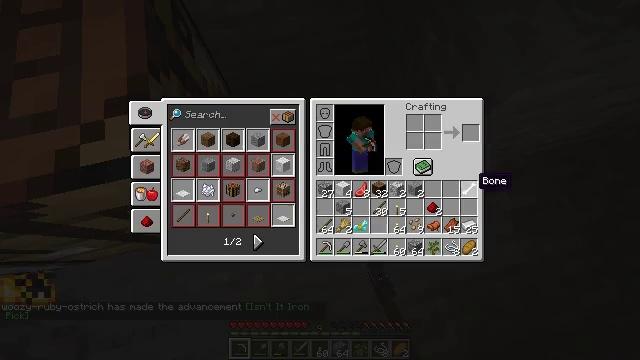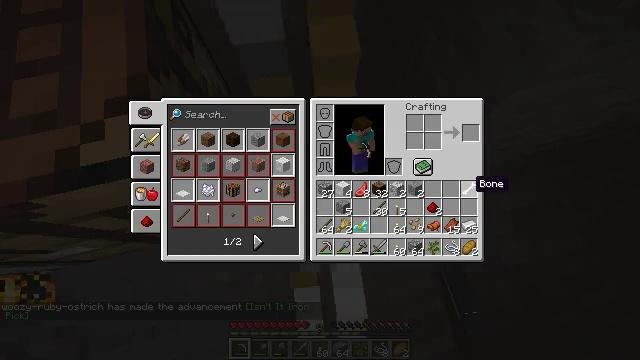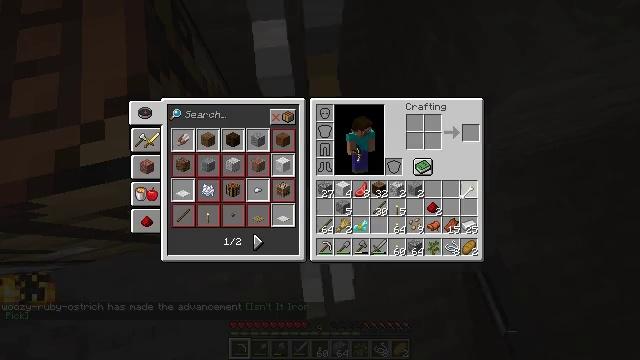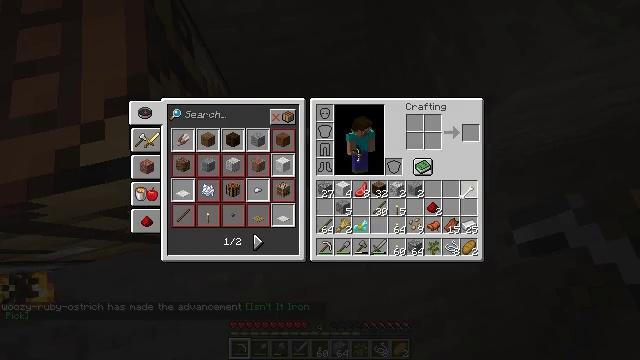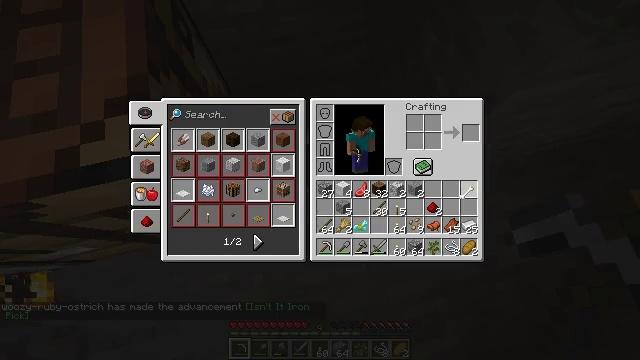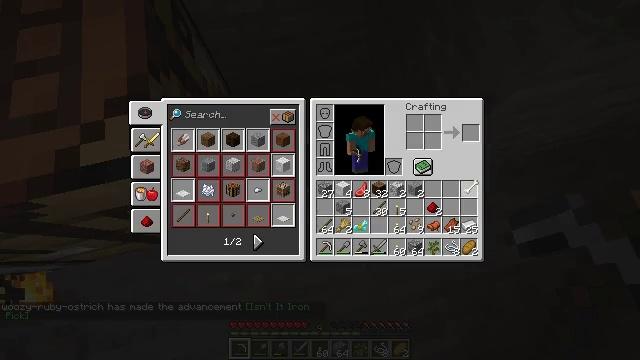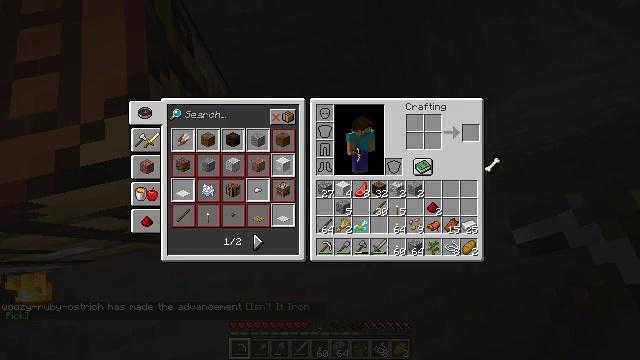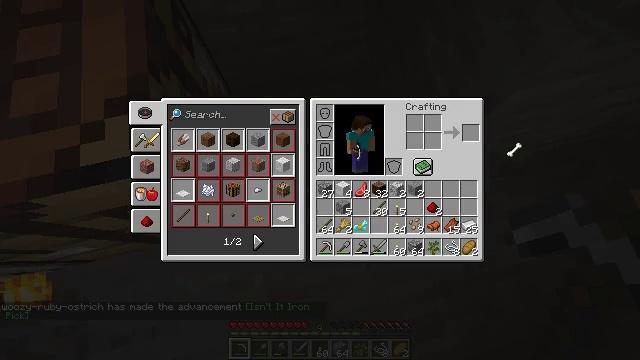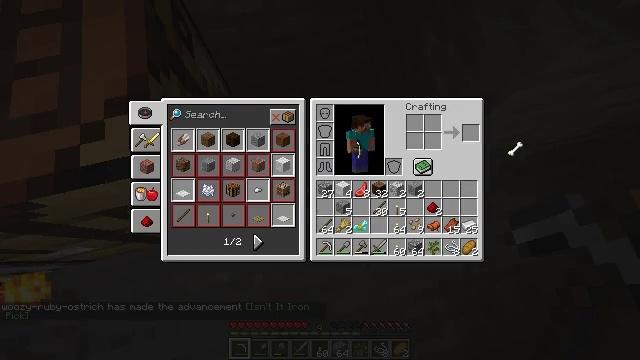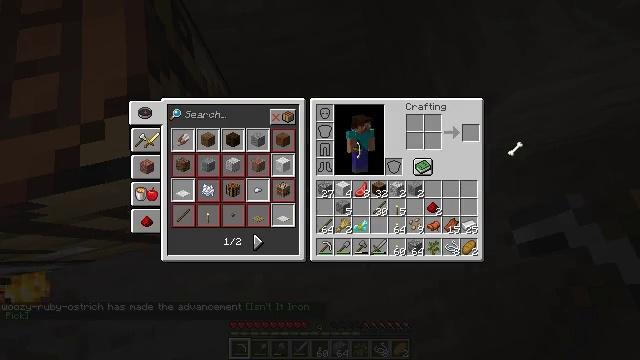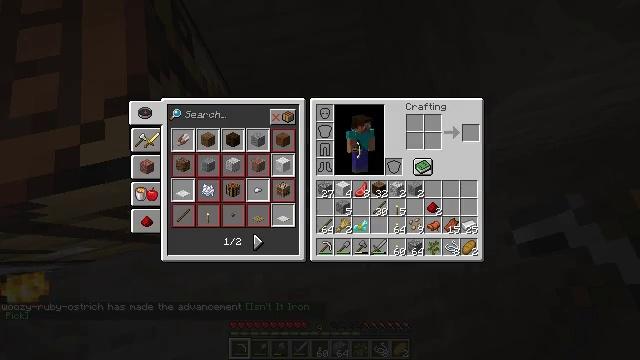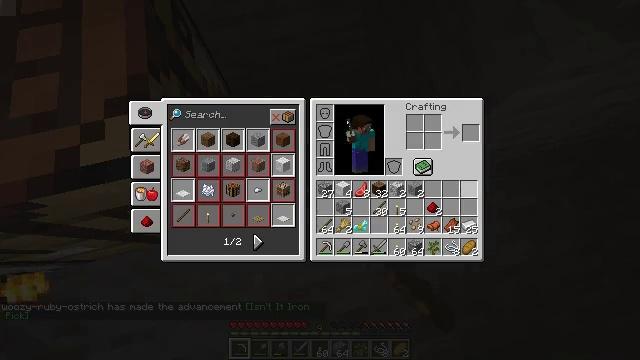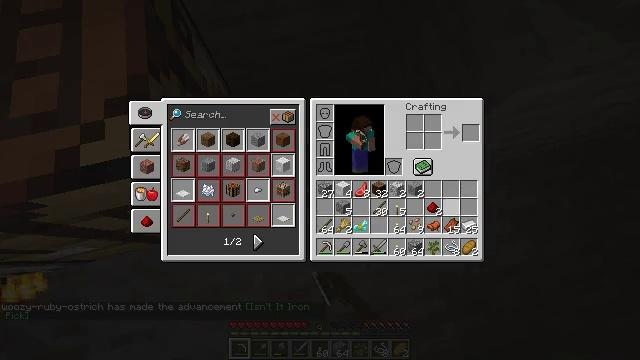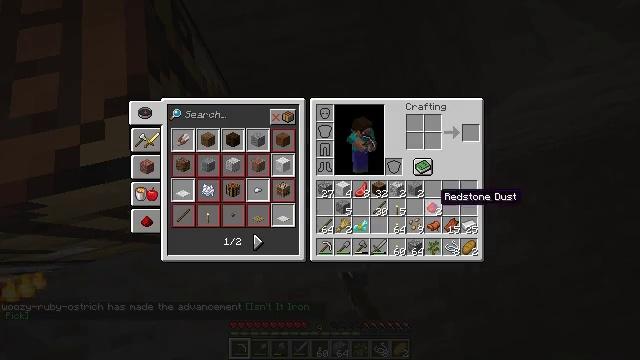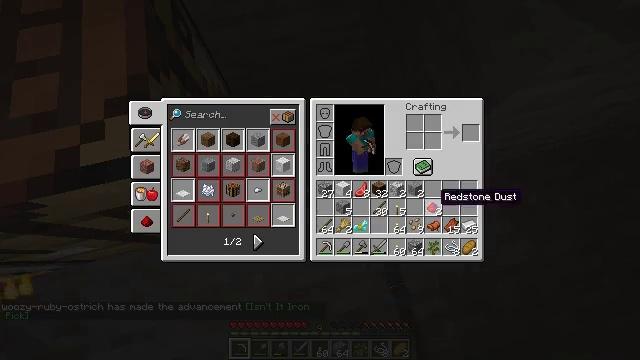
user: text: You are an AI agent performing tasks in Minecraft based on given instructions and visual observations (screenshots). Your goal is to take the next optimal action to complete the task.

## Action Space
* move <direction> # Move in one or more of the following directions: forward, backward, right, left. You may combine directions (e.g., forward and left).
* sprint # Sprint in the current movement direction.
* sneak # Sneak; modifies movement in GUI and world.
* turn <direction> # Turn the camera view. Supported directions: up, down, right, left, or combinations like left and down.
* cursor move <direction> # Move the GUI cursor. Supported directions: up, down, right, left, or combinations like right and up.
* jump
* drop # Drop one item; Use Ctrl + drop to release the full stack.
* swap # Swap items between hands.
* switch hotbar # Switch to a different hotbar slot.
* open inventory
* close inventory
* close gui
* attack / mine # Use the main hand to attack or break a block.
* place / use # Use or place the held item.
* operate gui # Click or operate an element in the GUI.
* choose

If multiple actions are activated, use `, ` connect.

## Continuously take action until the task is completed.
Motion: motion action
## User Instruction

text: Drop a bone.
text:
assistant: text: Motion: open gui
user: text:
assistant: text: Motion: operate gui
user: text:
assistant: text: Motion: operate gui
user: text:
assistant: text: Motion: operate gui
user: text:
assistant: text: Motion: operate gui
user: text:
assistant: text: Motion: cursor move right and up
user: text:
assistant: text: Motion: cursor move right and up
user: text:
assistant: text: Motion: operate gui
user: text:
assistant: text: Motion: operate gui
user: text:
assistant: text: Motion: cursor move left and down
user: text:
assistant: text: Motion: cursor move left and down
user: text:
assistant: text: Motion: cursor move left and down
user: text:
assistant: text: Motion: cursor move left and down
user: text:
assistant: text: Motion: no_op
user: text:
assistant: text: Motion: no_op